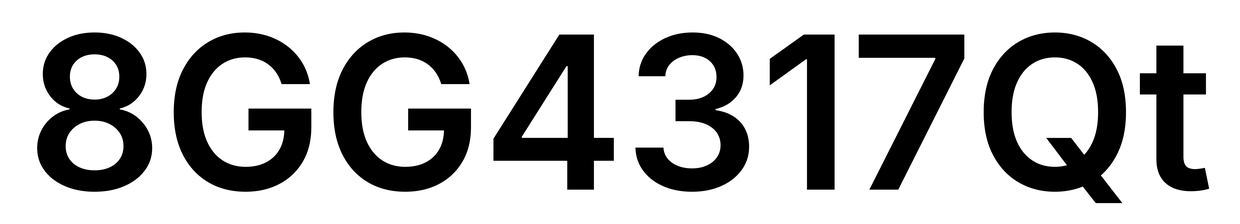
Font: Inter_SemiBold